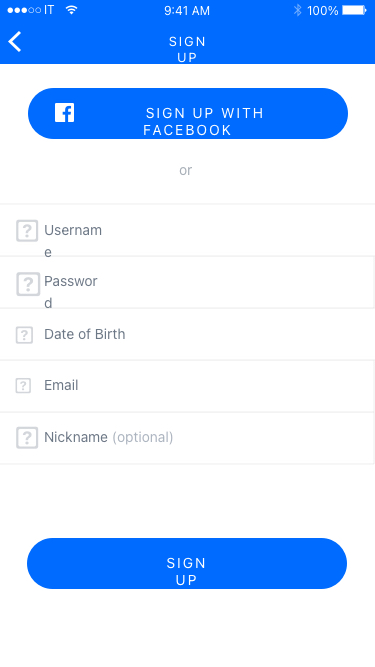
Text in this UI design:
SIGN UP
Email
Nickname (optional)
Date of Birth



Password
Username


or
      SIGN UP WITH FACEBOOK
Sign up
100%
9:41 AM
IT